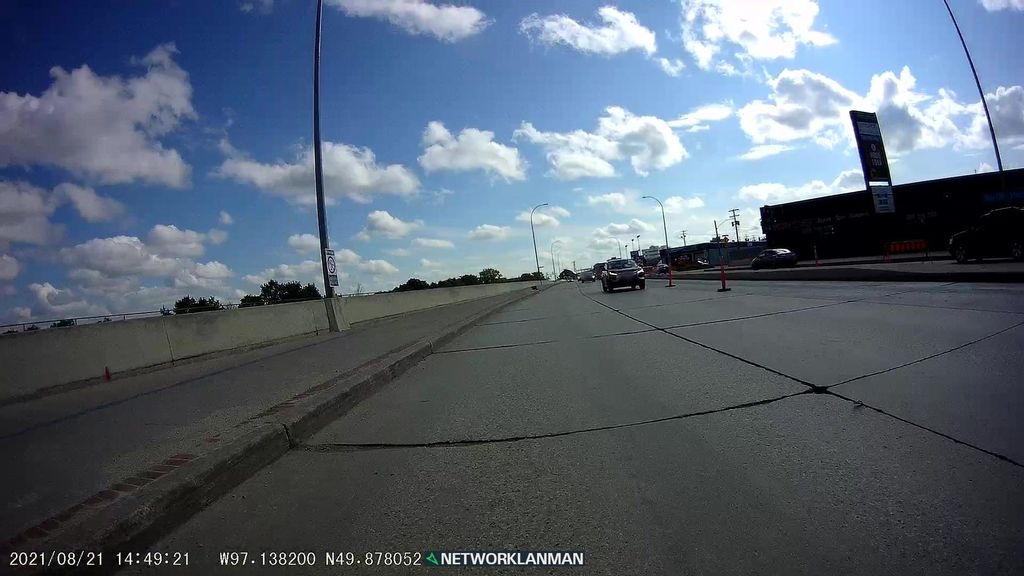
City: winnipeg